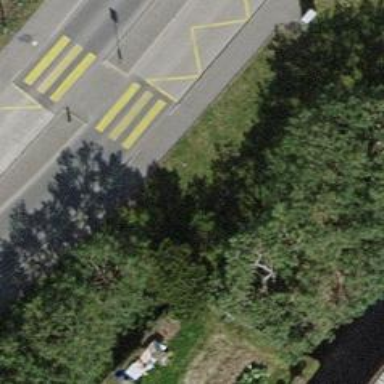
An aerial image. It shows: Sidewalk.